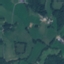
Land use / land cover class: Pasture